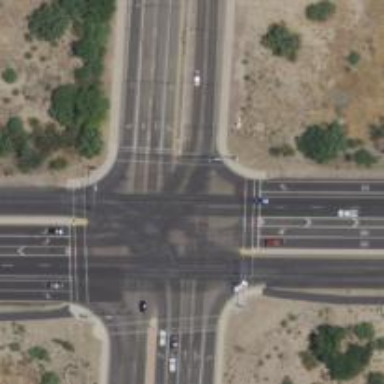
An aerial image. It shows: Crossing on the road.